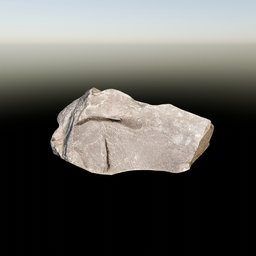
Label: nature